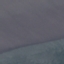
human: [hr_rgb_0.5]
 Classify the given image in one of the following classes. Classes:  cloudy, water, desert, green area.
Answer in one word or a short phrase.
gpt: water